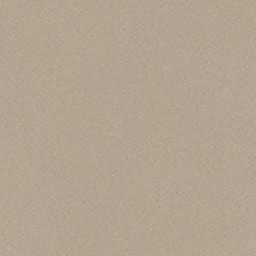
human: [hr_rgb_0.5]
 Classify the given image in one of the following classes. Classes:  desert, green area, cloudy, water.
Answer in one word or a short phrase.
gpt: desert